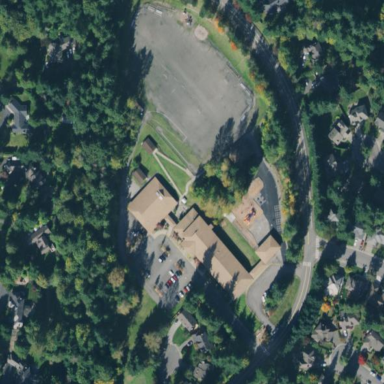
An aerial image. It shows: School.